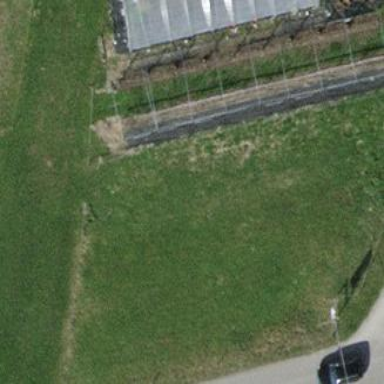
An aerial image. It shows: Greenhouse.